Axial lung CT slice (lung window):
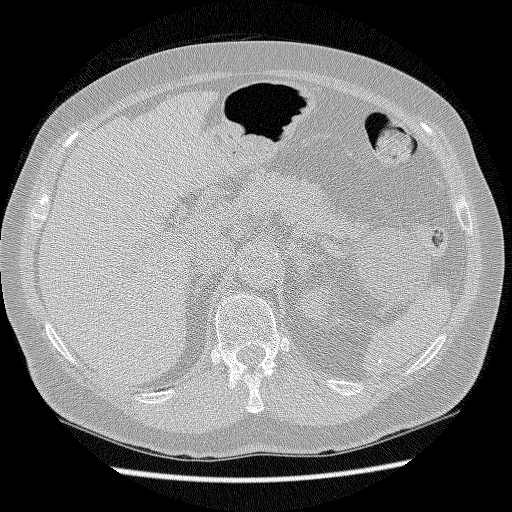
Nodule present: no